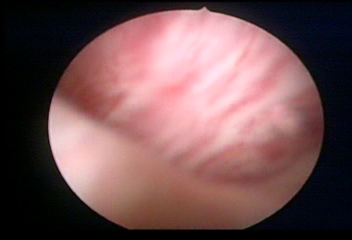
Modality: WLC
Class: Normal mucosa
Bladder cancer association: No